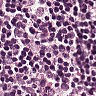
Metastatic tissue present: yes